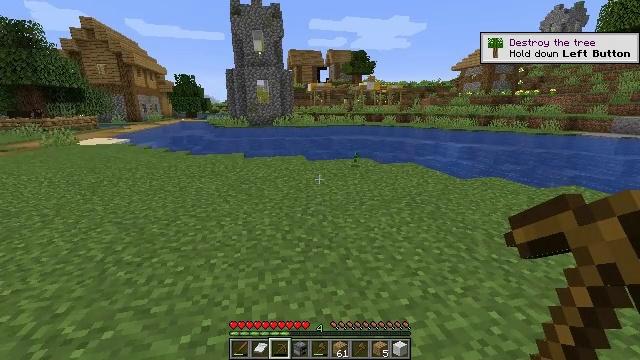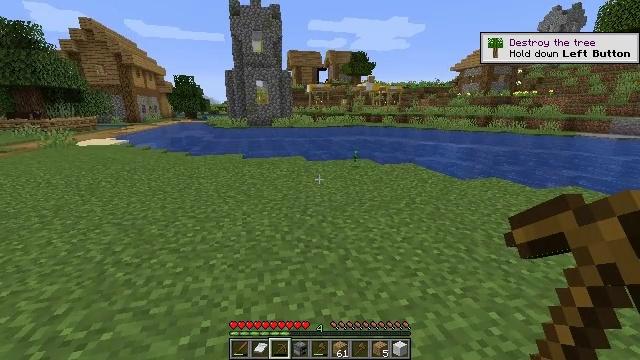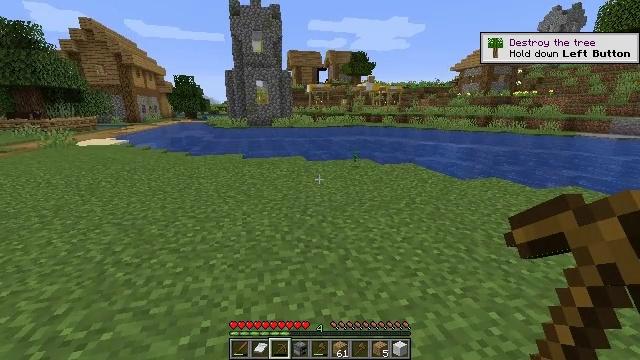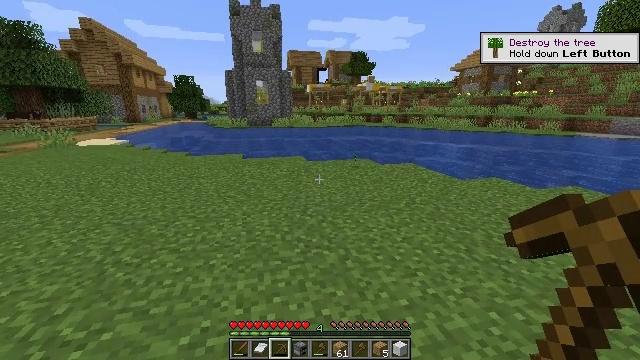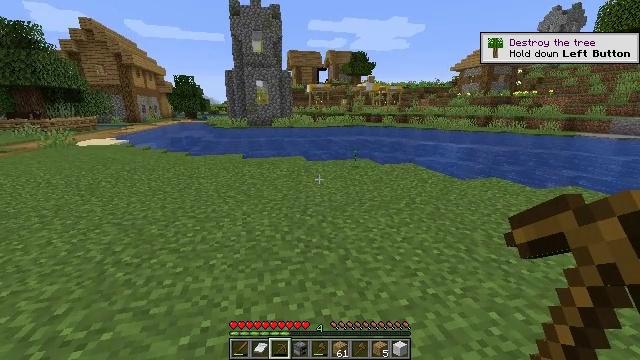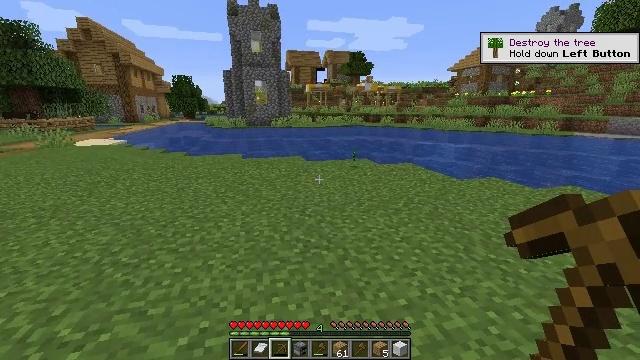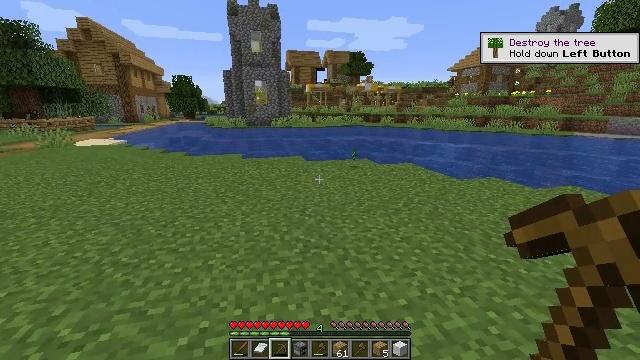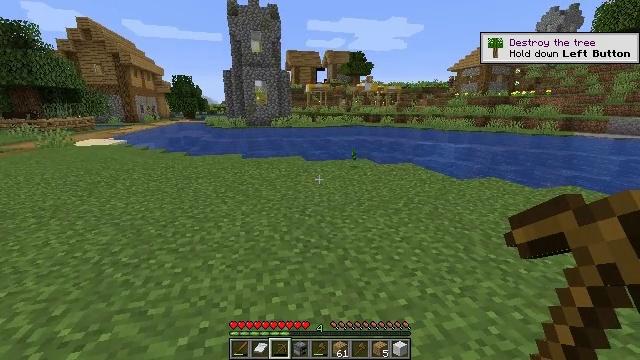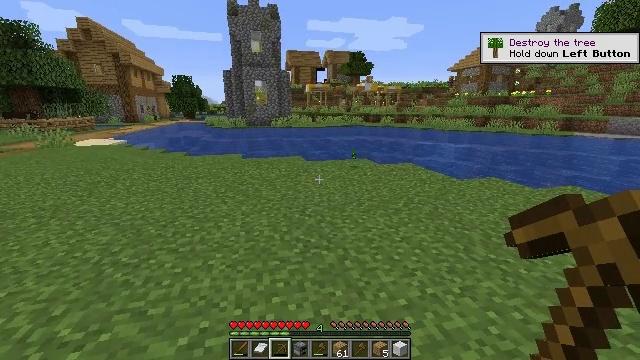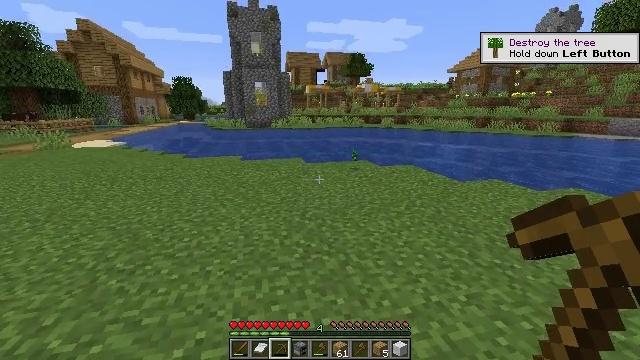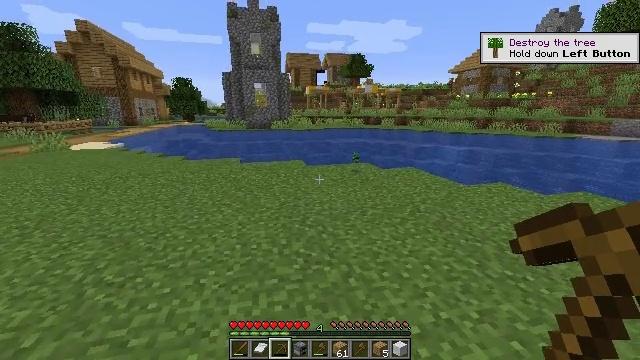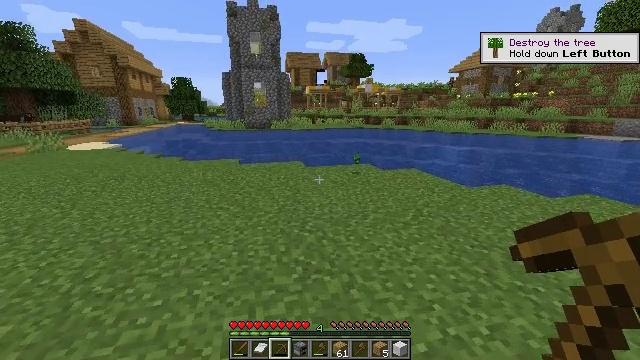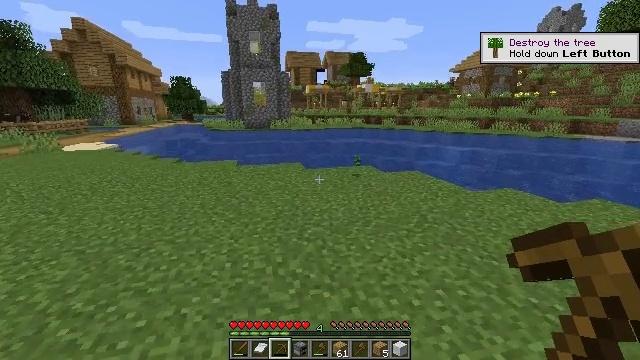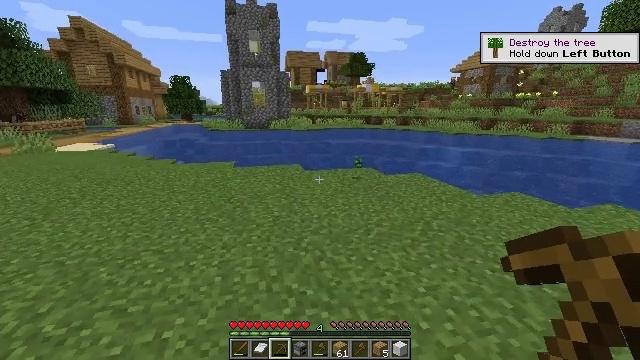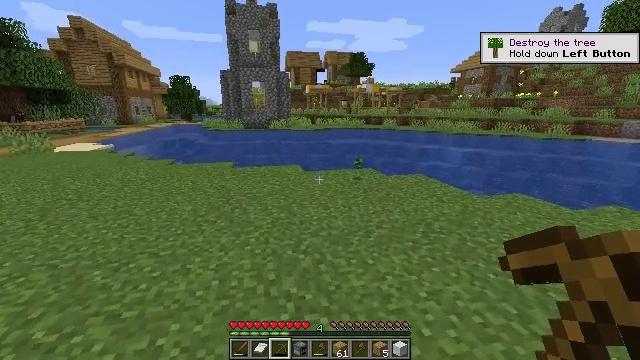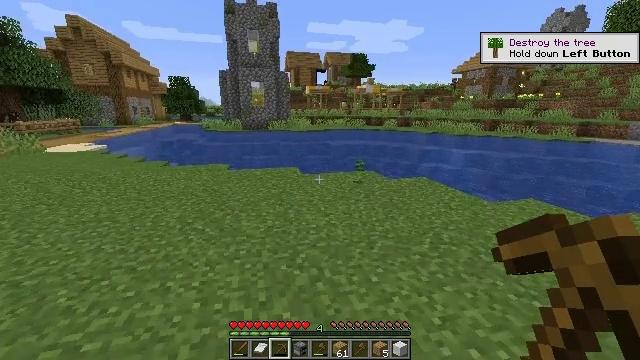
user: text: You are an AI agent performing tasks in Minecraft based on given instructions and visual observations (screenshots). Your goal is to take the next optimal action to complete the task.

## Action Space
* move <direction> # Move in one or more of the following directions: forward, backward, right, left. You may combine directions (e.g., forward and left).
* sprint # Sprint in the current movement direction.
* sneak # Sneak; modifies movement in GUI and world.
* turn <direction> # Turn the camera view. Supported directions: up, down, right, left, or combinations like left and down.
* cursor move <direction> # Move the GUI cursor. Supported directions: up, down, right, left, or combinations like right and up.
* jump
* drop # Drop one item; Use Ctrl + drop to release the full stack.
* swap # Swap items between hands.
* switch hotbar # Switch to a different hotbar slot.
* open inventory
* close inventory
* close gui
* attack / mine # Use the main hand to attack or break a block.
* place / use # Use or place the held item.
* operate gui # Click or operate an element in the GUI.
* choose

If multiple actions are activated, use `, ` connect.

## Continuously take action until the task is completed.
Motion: motion action
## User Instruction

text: Harvest the oxeye daisy.
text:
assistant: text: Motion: no_op
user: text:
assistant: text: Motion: no_op
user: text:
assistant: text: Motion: no_op
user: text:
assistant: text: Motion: no_op
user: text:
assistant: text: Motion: no_op
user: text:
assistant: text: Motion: no_op
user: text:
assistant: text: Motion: no_op
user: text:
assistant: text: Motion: no_op
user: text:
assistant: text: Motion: move forward
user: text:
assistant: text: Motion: move forward
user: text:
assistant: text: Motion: move forward
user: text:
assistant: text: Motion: move forward
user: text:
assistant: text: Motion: move forward
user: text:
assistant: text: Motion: move forward
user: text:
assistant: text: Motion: move forward
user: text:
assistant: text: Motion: move forward
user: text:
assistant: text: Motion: move forward, turn right
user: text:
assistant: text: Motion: move forward, turn right
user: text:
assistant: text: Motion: move forward, turn right
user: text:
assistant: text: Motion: move forward
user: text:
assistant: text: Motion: move forward
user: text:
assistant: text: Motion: move forward
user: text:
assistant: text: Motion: move forward
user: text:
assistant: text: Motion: move forward
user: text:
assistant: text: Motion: move forward, turn left
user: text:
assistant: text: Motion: move forward, turn left
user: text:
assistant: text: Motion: move forward, turn left
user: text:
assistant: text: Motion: move forward
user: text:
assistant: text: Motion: move forward
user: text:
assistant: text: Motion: move forward